Question: Have anyone seen this mathematic line design before and perhaps have some pointers on how to generate it? Preferably using Java.

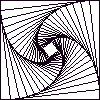
Answer: You start with the outer square (rectangle, quad).
'''
1) Draw it.
2) Move each vertex 10 percent of the way towards its neighbor.
3) repeat starting at #1.
'''
The slightly tricky part is in step 2. If you move vertex 1 toward vertex 2, then 2 toward 3, 3 toward 4, the last thing is to move vertex 4 toward where vertex 1 WAS - not where you moved it to. The simplest way is to make a copy of vertex 1 first - call it vertex 5 - and move each vertex toward the next one in the list.
10 percent is an adjustable parameter.
Now, to move some percent of the way you can use a weighted average:
'''
x1 = x1 + (x2-x1)*p
y1 = y1 + (y2-y1)*p
'''
where p is 0.1 for 10 percent.
This ensures that the new vertex lies on the line drawn between the 2 old verticies in each case. It works with all quads, not just squares. This is also the beginning of understanding splines.